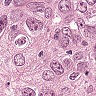
Metastatic tissue present: yes